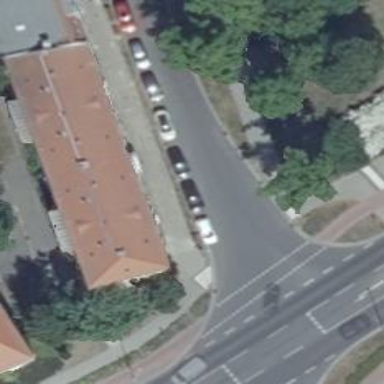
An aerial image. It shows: Residential road with asphalt surface. There is parallel on-street parking available on the left lane.